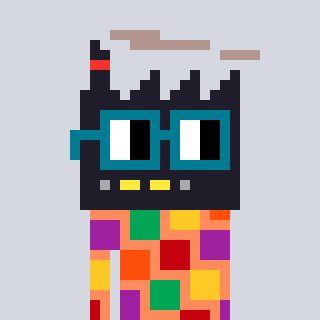
a pixel art character with square dark green glasses, a factory-shaped head and a peachy-colored body on a cool background